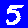
Digit: 5